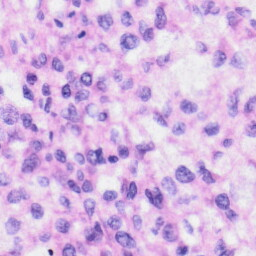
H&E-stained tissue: Liver